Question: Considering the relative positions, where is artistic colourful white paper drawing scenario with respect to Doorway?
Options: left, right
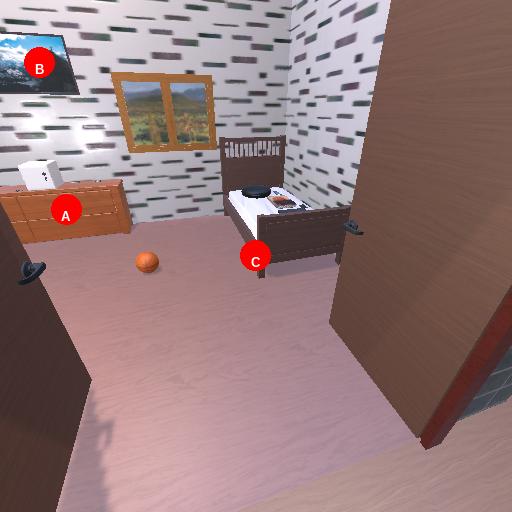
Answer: left